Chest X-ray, AP view. Patient: 36 years old, sex M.
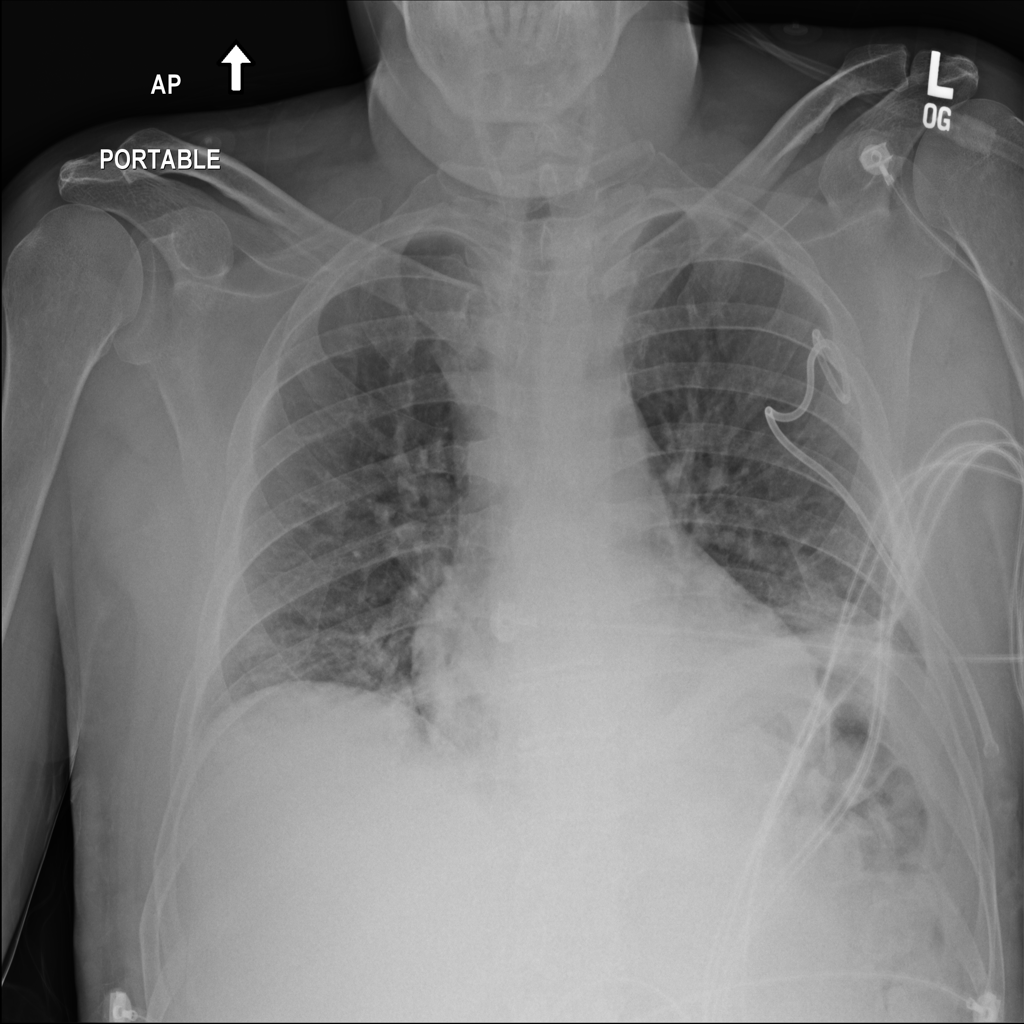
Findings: Atelectasis